Question: I am trying to update a plotly chart from a user click (on a plotly choropleth map). The backend is running with Flask. I have limited knowledge in AJAX and JS but thanks to some good tutorials I have been able to reproduce something close to what I am looking for. It would be probably easier to use Dash but I would like to stick with Plotly, JS and AJAX.
'''
#Reserve page
@app.route('/reserves/', methods = ["POST","GET"])
def reserves():
reserves_map = map()
return render_template("reserves.html", reserves_map = reserves_map, graphJSON=map_filter())
#Callback when clicking on a country from the map with oil & gas reserves
@app.route('/callback', methods=['POST', 'GET'])
def cb():
return map_filter(request.args.get('data'))
#update graph with the country selected
def map_filter(country='US'):
df = sql("""select country.id_country, year, country, oilreserves_bbl, gasreserves_tcm
from country
inner join oilgas as a on country.id_country = a.id_country;""")
fig = px.line(df[df['country']==country], x="year", y="oilreserves_bbl")
graphJSON = json.dumps(fig, cls=plotly.utils.PlotlyJSONEncoder)
return graphJSON
'''
'''
<!-- Map Reserves-->
<div class='persomargin' style="text-align: center; width:100%; border-radius: 7px; padding: 0px 0px;">
<div class="wrap" >
<div class="one" style="text-align: left; margin-top:35px;" shadow="">
<center><h6>Oil & Gas proved reserves in the the World</h6></center>
<div id="map" class="map"></div>
<center><i style="font-size: 70%">Source: <a href="https://www.bp.com/en/global/corporate/energy-economics/statistical-review-of-world-energy/downloads.html" target="_blank">BP - Statistical Review of World Energy (2019)</a></i></center>
</div>
</div>
</div>
<script src="https://cdn.plot.ly/plotly-latest.min.js"></script>
<script src="https://ajax.googleapis.com/ajax/libs/jquery/3.5.1/jquery.min.js"></script>
<script type="text/javascript">
var map_var = {{reserves_map | safe}};
var config = {displayModeBar: false};
Plotly.setPlotConfig(config);
Plotly.plot("map",map_var);
</script>
<!-- Function to update line plot-->
<script>
function update_graph(selection) {
$.getJSON({
url: "/callback", data: { 'data': selection }, success: function (result) {
Plotly.newPlot('chart', result, {});;
}
});
}
</script>
<div id='myDiv'><center><h6>Oil & Gas proved reserves in the the World</h6></center></div>
<!-- user input country name-->
<input type="text" id="fname" name="fname" onchange="update_graph(this.value)">
<!-- Line plot html-->
<div id="chart" class="chart"></div>
<!-- Line plot -->
<script type="text/javascript">
d = {{ graphJSON | safe }};
var config = {displayModeBar: false};
Plotly.setPlotConfig(config);
Plotly.newPlot('chart', d, {});
</script>
'''

As you can see, the line chart will be updated based on the user input. I have been trying to work around this code to adapt it to my usecase but without success. I don't know how to get the user click value and pass it back to flask.
Thank you!
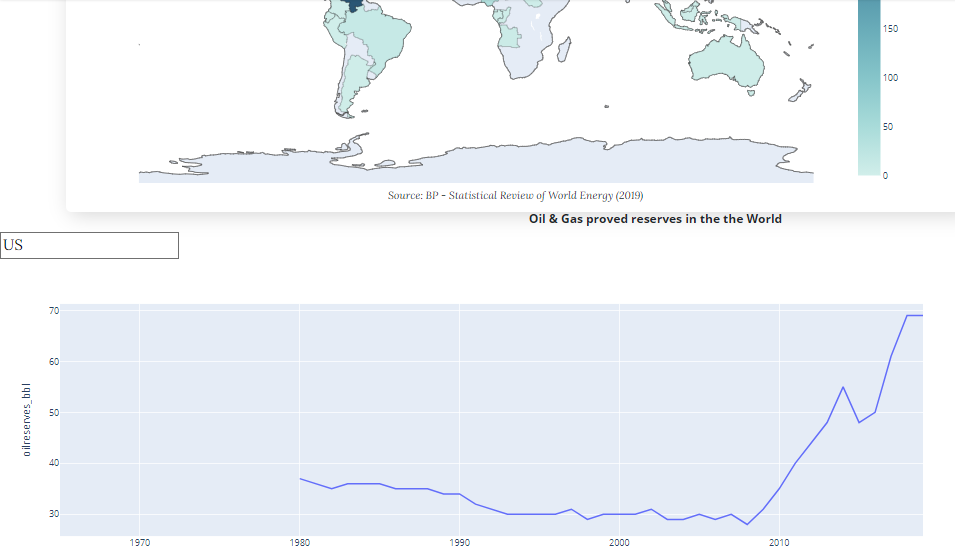
Answer: You can try using a plotly click <URL> handler to call 'update_graph'
'''
<script type="text/javascript">
var map_var = {{reserves_map | safe}};
var config = {displayModeBar: false};
var map = document.getElementById('map'),
Plotly.setPlotConfig(config);
Plotly.plot("map",map_var);
map.on('plotly_click', function(data){
update_graph(data.points[0].location);
});
</script>
'''